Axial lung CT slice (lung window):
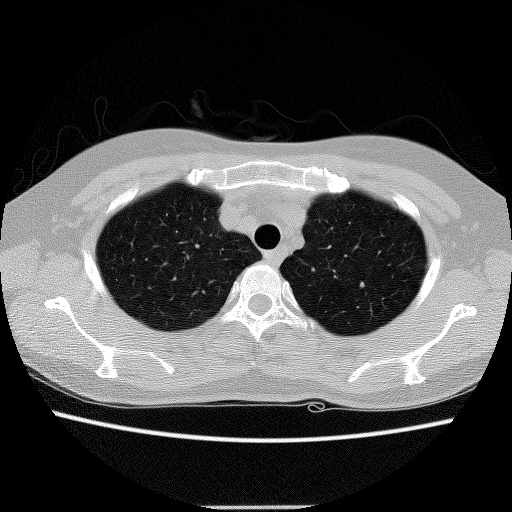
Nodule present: no